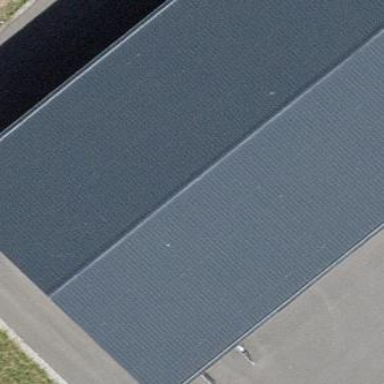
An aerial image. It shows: Warehouse.